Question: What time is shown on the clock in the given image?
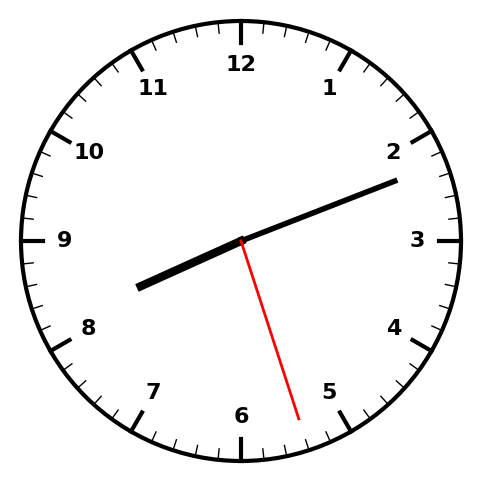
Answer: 08:11:27